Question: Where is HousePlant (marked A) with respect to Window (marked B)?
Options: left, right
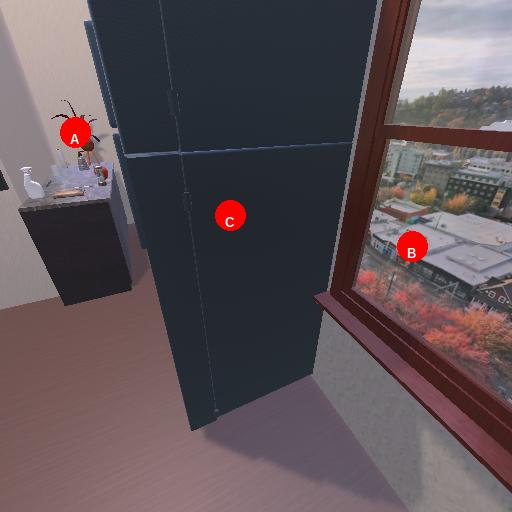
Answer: left